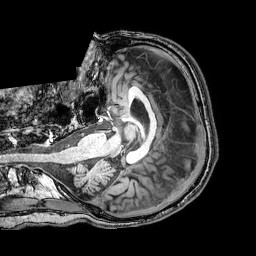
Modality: T1w
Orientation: axial
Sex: male
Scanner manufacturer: philips
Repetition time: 0.008188 s
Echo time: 0.00378 s